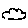
Label: cloud